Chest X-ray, AP view. Patient: 21 years old, sex F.
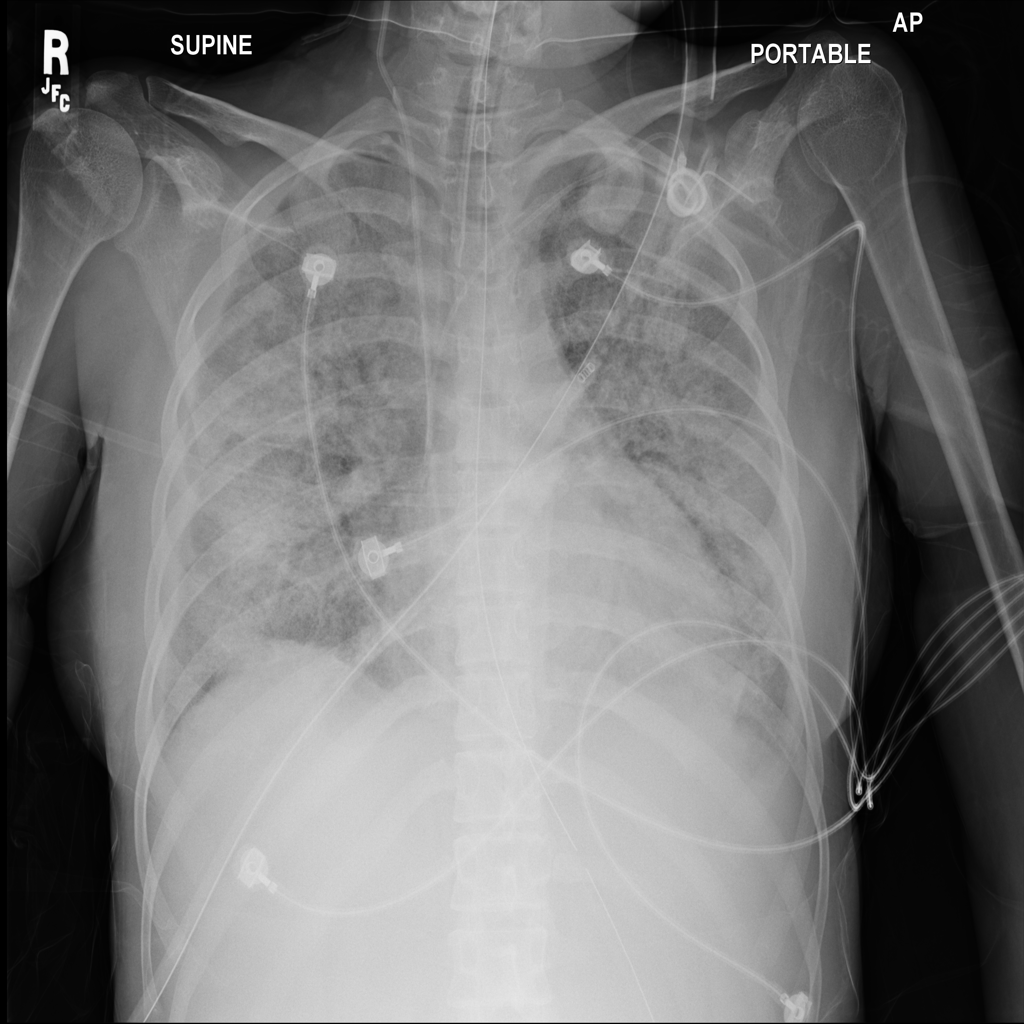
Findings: Infiltration